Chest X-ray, PA view. Patient: 65 years old, sex F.
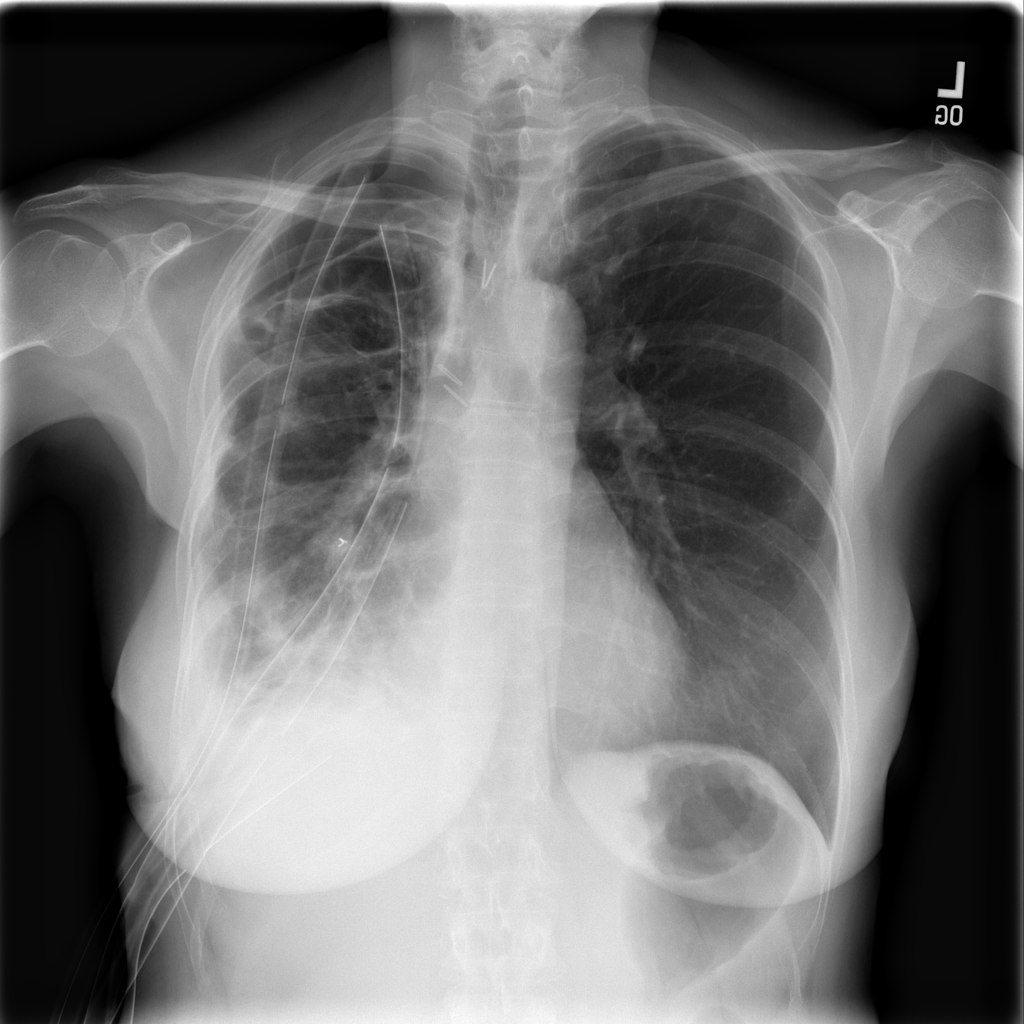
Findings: Infiltration, Mass, Nodule, Pleural_Thickening, Pneumothorax